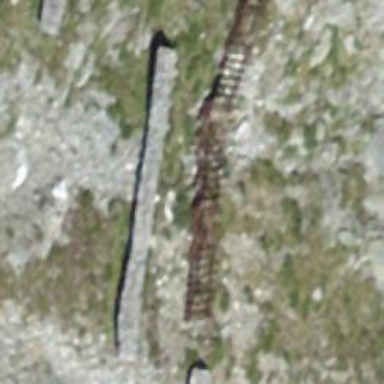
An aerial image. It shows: Snow fence that is man-made.